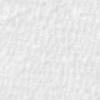
Label: no_change